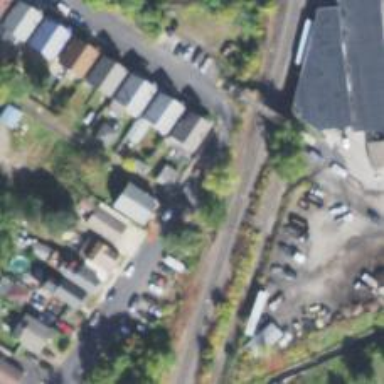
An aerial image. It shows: Railway siding with rails.